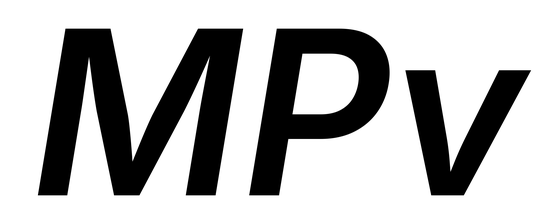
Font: Inter-Italic_SemiBold_Italic